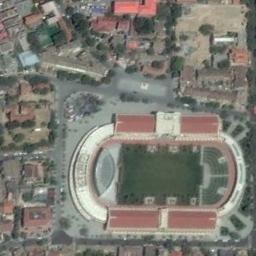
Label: stadium